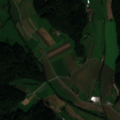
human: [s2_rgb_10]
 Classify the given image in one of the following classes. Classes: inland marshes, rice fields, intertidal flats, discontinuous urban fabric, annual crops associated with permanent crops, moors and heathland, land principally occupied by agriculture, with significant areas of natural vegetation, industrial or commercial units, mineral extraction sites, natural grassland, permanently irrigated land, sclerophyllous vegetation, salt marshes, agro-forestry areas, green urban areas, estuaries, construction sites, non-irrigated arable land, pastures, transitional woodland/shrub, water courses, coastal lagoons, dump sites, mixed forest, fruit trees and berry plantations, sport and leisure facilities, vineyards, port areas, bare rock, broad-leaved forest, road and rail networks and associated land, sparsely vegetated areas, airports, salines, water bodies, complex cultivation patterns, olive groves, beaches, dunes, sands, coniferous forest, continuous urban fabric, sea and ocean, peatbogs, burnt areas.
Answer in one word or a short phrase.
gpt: pastures, complex cultivation patterns, broad-leaved forest, mixed forest